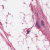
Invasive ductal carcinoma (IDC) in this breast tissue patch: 0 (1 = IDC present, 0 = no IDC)